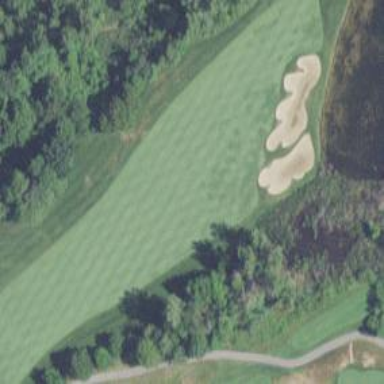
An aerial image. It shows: Area with grass used as rough in golf course.